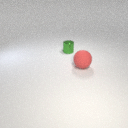
large red rubber sphere to the right of small green metal cylinder